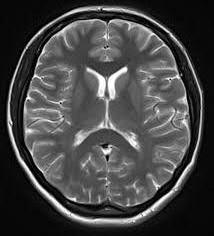
Label: notumor